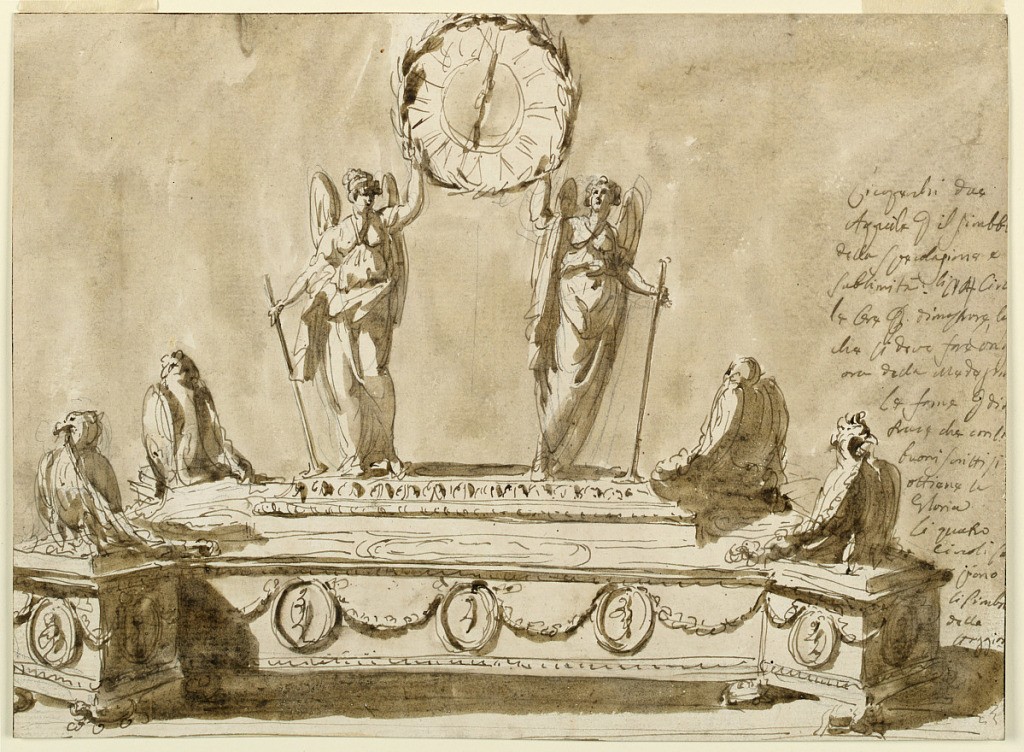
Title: Inkstand
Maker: Giuseppe Barberi, Italian, 1746–1809
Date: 1775–1800
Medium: Pen and brown ink, brush and brown wash, graphite on paper
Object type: Drawing
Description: Horizontal rectangle. Shown slightly from above. An oblong pedestal, the corners of which are bevelled and show protruding quadrangles, is supported by tortoises below each corner. Its front is decorated with ovoidal medallions. They are conneted by festoons. Eagles carrying garlands in their beaks stnad upon the corners. In the center is a base shaped like an entablature, upside down. In front of each side of teh base is to be a circle, with the figure, representing the seasons at the upper side of the pedetal. Two female genii stand upon a base, raising a wreath which contains the dial. In their free hands trumpets.